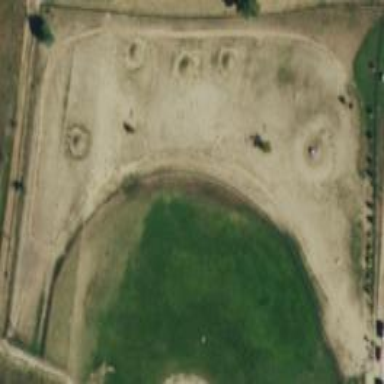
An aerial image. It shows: Dog park for leisure land.